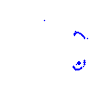
Particle: proton